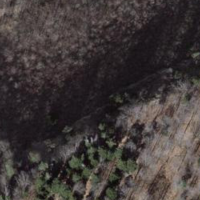
EUNIS habitat code: 44
Species observed at this site:
Fraxinus excelsior